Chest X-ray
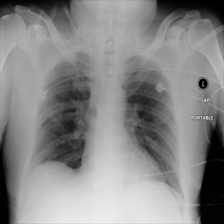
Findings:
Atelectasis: negative
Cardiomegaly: negative
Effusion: negative
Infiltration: negative
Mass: negative
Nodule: negative
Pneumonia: negative
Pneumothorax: negative
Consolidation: negative
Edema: negative
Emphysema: negative
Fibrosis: negative
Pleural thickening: negative
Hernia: negative